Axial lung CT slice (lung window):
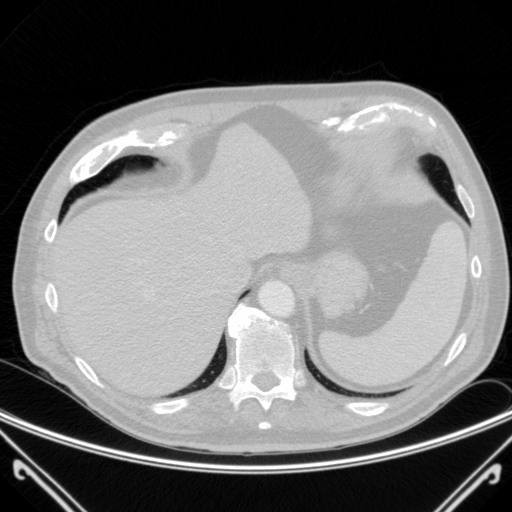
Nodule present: no